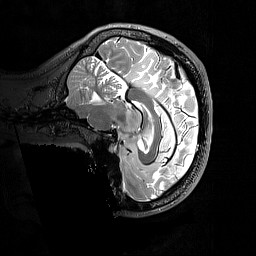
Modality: T2w
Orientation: sagittal
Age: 31
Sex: female
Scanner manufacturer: siemens
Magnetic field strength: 3 T
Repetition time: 3.2 s
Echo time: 0.565 s